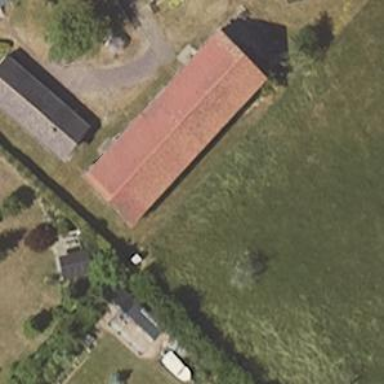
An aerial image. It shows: Shed building.